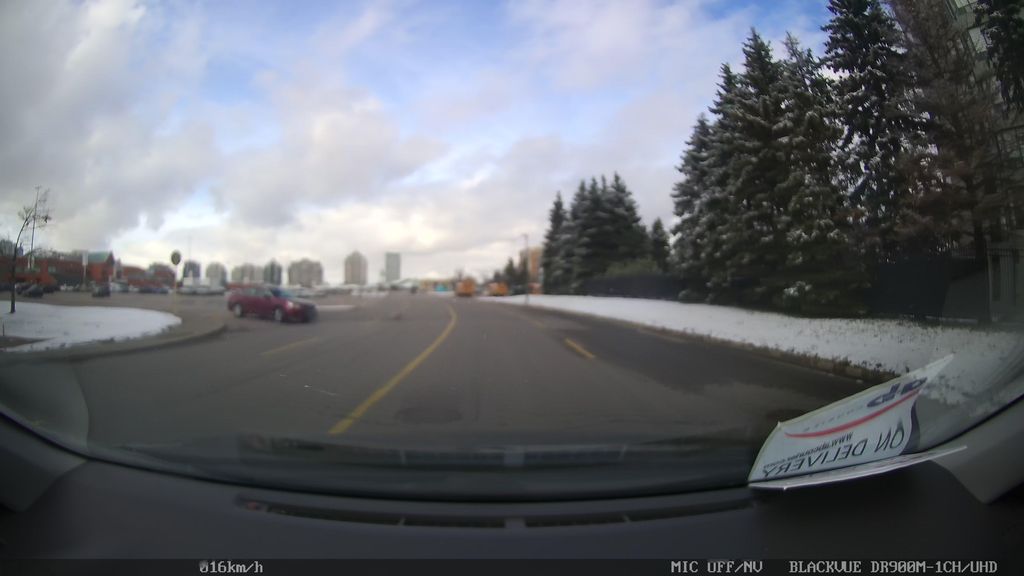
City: toronto